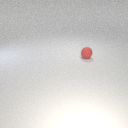
small red rubber sphere